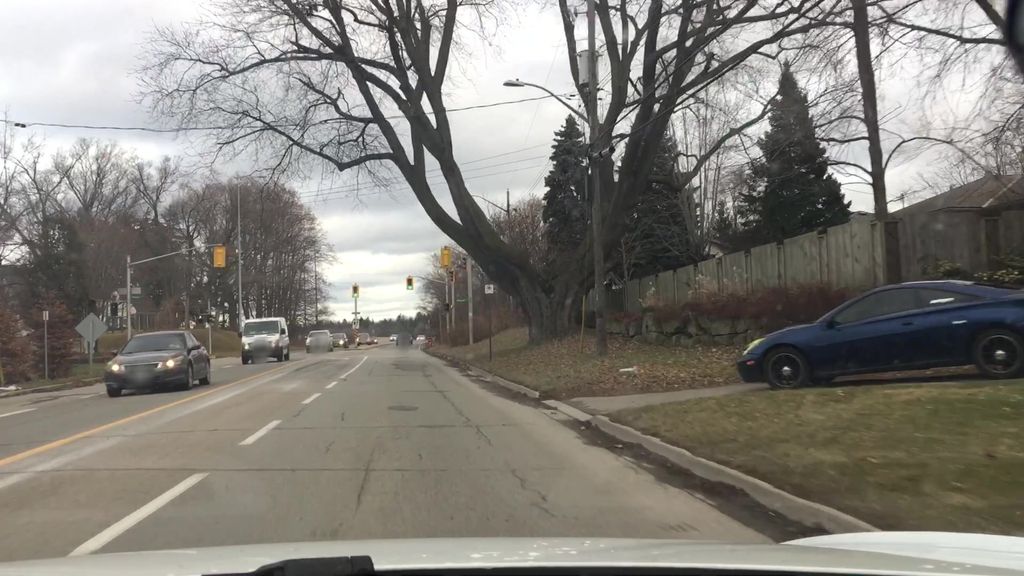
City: hamilton